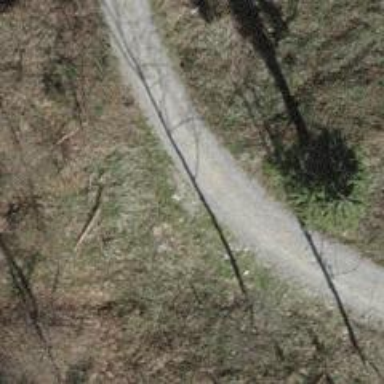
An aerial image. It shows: Unpaved track with grade2 tracktype.